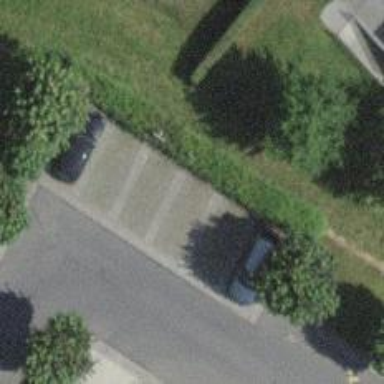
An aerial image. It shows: Hedge barrier.